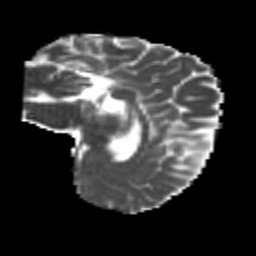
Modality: MD
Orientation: sagittal
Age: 24
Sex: female
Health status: healthy
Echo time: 0.074 s